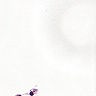
Metastatic tissue present: no